Question: This is a snake game. How many steps do you need to take from the current state to eat two foods one after another (regardless of the order of the two foods)?
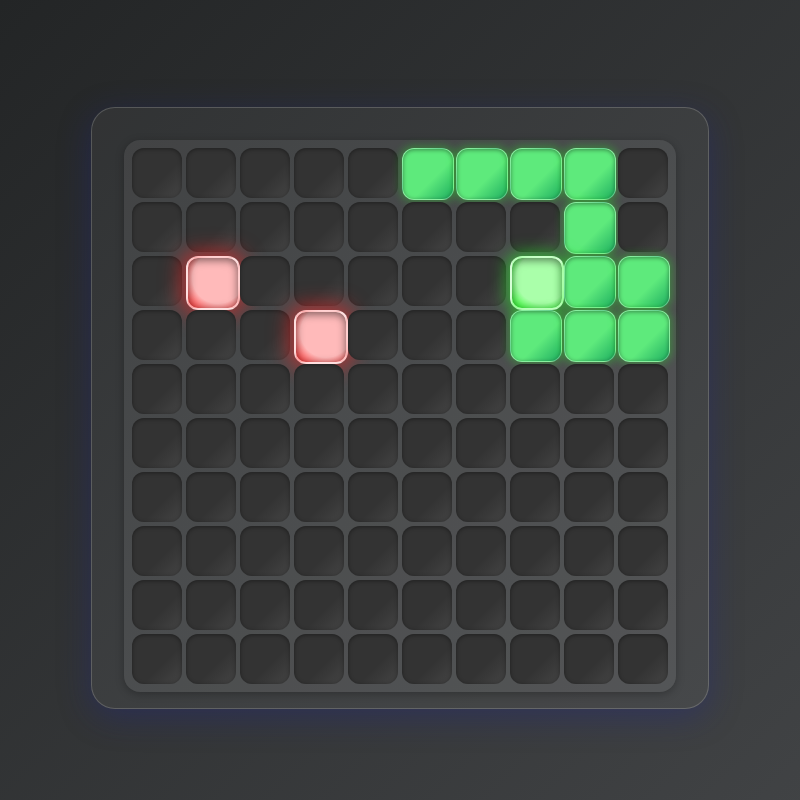
Answer: 8